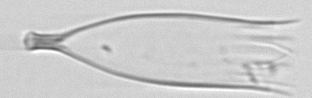
Label: Favella